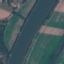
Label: River